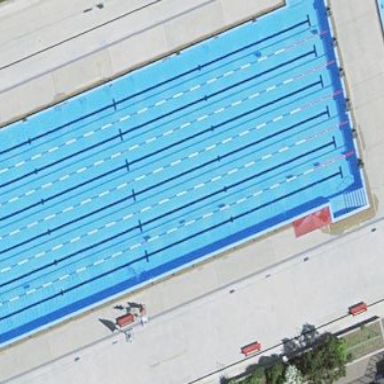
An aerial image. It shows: Swimming pool located in leisure land.